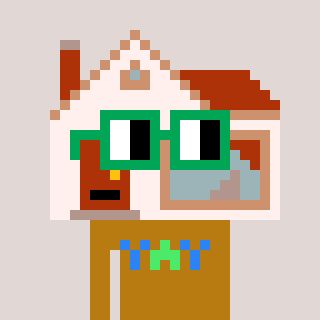
a pixel art character with square green glasses, a house-shaped head and a gold-colored body on a warm background